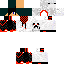
A female human skin with dark skin, wearing white bald dressed in a blue hoodie and black pants, featuring a closed mouth.